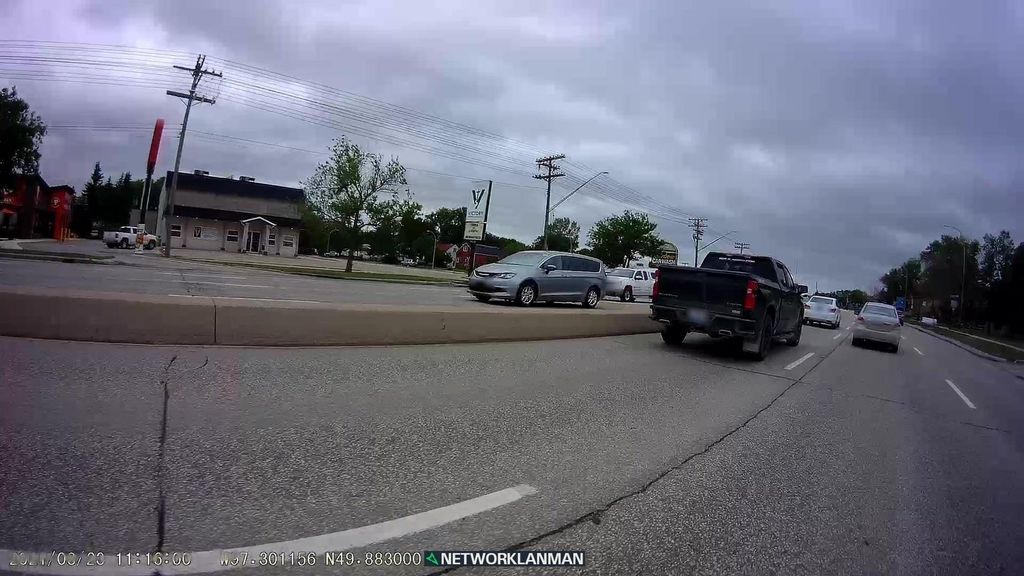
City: winnipeg